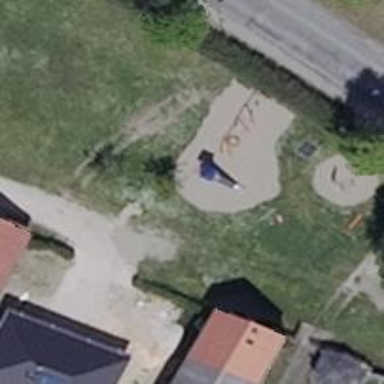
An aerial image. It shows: Playground area for leisure activities on the land.